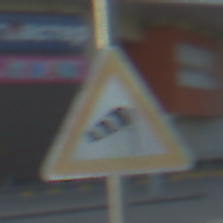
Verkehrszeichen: SeitenwindVonRechts
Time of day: MorningAfternoon
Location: Outdoor (Suburban)
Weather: PartlyCloudy
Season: NotSpecified
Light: Natural